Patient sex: M
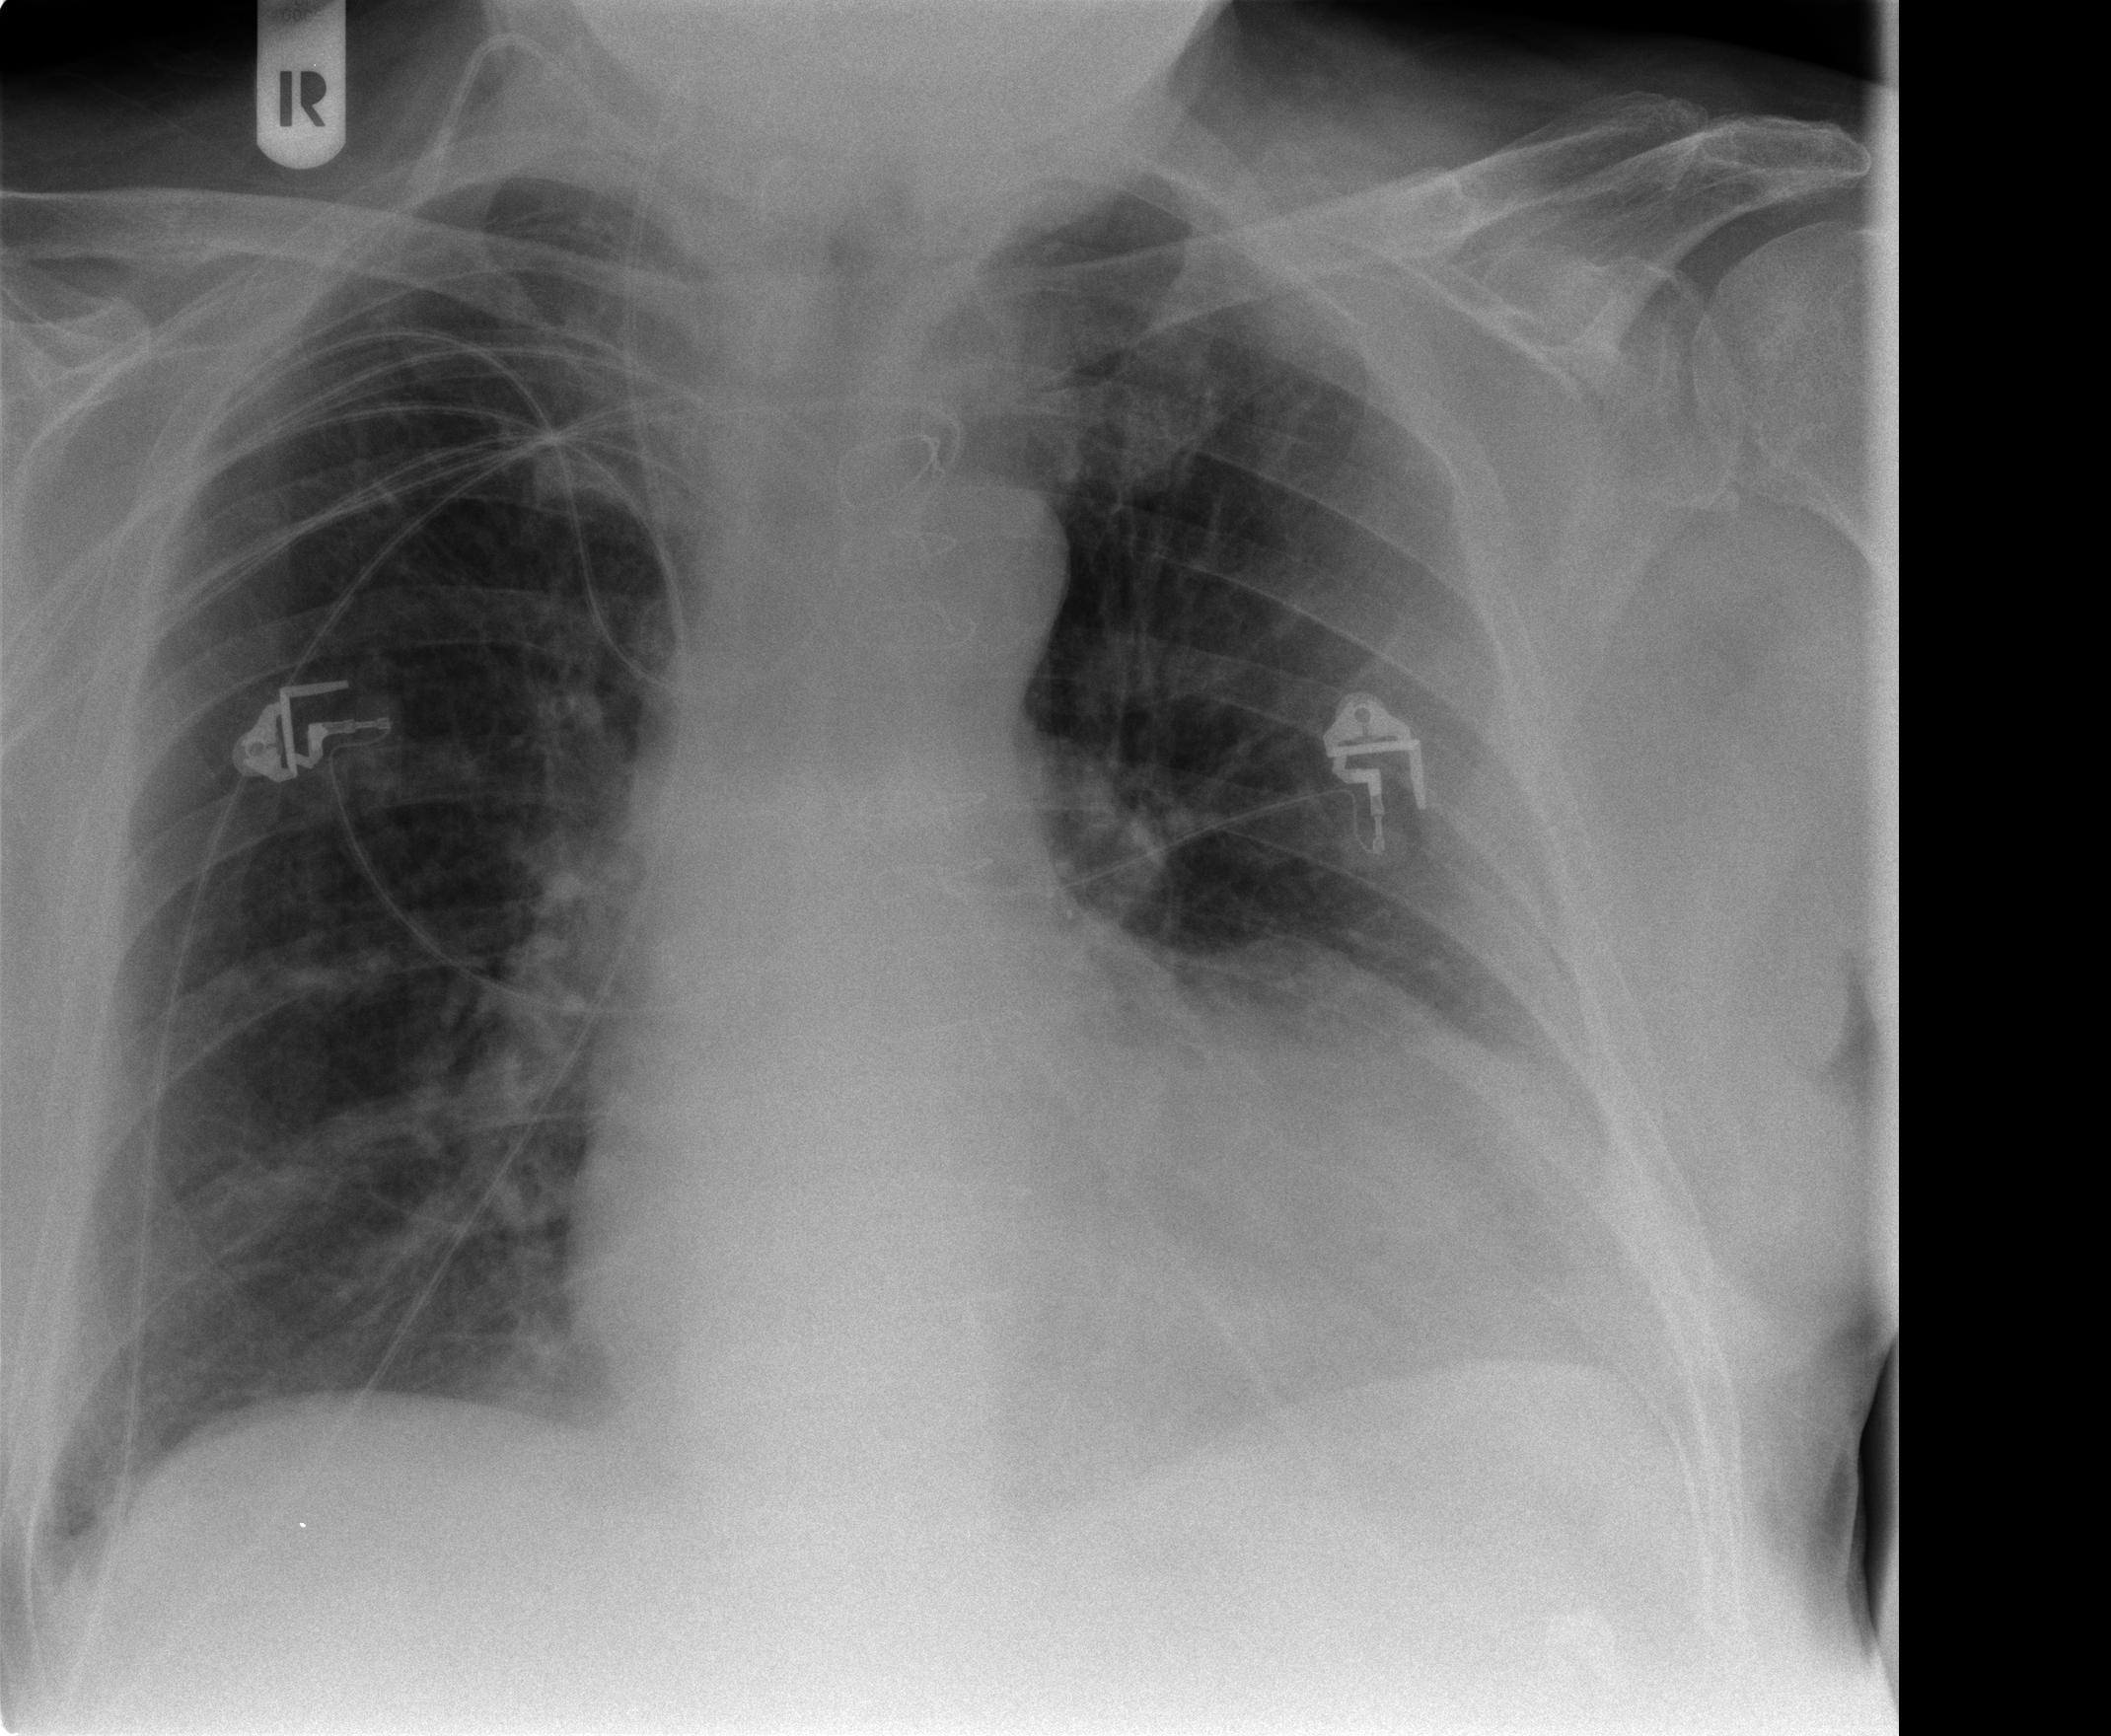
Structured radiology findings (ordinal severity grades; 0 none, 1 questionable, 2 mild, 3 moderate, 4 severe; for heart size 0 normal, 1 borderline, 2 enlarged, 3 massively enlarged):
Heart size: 2
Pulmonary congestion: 0
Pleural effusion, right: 0
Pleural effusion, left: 2
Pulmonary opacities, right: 2
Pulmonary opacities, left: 0
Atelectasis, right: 2
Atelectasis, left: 2